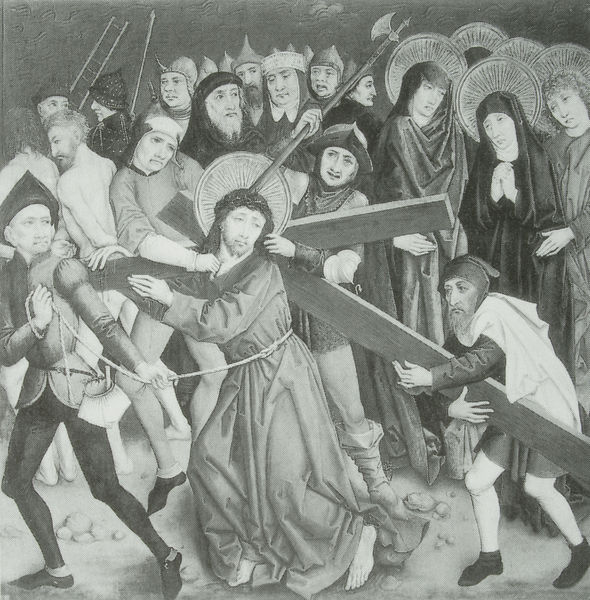
Titel: Kreuztragung Christi
Künstler: Meister der Gewandstudien
Standort: Karlsruhe
Institution: Staatliche Kunsthalle
Schlagwörter: dunkel, feder, gott, mann, nackt, umhang, weiß, frauen, menschen, frau, frisur, grau, hell, holz, hut, hüte, männer, schwarz, blick, weg, menge, mütze, mützen, bibel, falten, hinrichtung, steine, tragen, trauer, kirche, boden, gewand, mantel, schnur, strick, blatt, krone, taille, schuhe, leiter, lanze, soldaten, kordel, fallen, barfuss, schild, buch, glaube, kreuz, religion, seil, druck, druckgraphik, gefangen, schwarzweiß, waffen, soldat, waffe, helm, stiefel, pilatus, beutel, beten, gebet, schuh, rüstung, römer, schein, helme, heiligenschein, nimbus, christus, jesus, jesus christus, kreuzigung, axt, leiden, mittelalter, hellebarde, lanzen, pike, heilige, märtyrer, speer, speere, jünger, zuschauen, maria, kupferstich, christen, jerusalem, turban, schlagen, wachen, christentum, dornenkrone, ikone, judentum, gläubig, marien, helfen, aureole, christi, dornenkranz, josef, fessel, kreuzgang, kruez, jordan, jude, juden, heiligenscheine, martyrium, jordanien, stifel, schächer, apostel, helfer, passion, kapuzen, nimben, gebete, kreuzweg, kreuztragung, leidensweg, simeon, schergen, verrat, paulus, gewnd, märtyrium, mob, alebarde, begleiten, heiligenschen, heiligenschhein, helfem, hellebard, heml, häscer, scuhe, kriegsknechte, g, idr